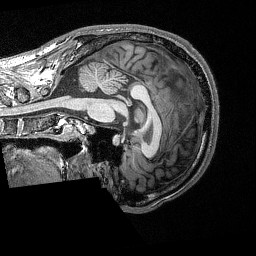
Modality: T1w
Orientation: sagittal
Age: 22
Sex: male
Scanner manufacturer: siemens
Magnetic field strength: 3 T
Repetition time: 2.53 s
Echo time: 0.00309 s